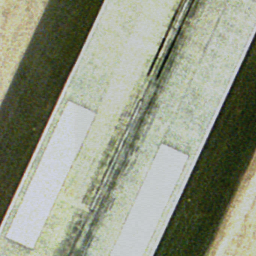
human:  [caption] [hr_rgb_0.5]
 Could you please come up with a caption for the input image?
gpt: There are some mark lines on the straight runway .

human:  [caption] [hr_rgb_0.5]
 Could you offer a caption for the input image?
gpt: A straight runway with some mark lines on it .

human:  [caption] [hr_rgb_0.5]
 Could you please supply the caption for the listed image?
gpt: It is a straight runway with some mark lines on it .

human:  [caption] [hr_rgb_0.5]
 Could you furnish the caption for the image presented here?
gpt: It is a straight runway with some white mark lines on it .

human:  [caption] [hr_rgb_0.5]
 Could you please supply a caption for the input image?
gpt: A straight runway with some white mark lines on it .